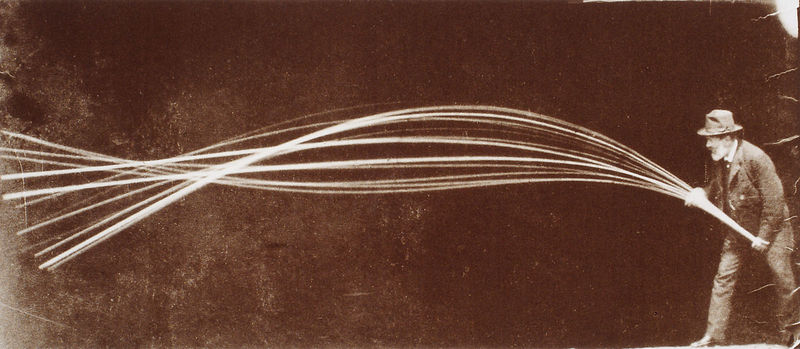
Titel: Schwingungen einer flexiblen Stange
Künstler: Etienne Jules Marey
Institution: Beaune, Musée Marey
Schlagwörter: mann, schatten, weiß, bewegung, braun, hut, licht, ohr, schwarz, anzug, bart, hemd, hose, jacke, mütze, kragen, hände, sonne, mantel, stock, bewegt, schwung, welle, wellen, bogen, schuhe, stab, studie, bündel, linien, sepia, querformat, seile, jackett, foto, fotografie, photographie, bögen, belichtung, strahlen, brett, schwarzweiss, schuh, photo, stäbe, schwingen, jakett, licht und schatten, stange, fäden, zeit, posaune, täuschung, draht, schlauch, experiment, janker, schwenken, bewegungsstudie, beobachtung, schwingung, bewegungen, bewegungsablauf, experimentell, brettchen, laser, langzeitbelichtung, experimental, schütteln, stäcke, en